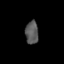
Tissue: skin
Cell type: Epithelial cells
Senescence score: 0.2814
Nuclear area (px): 295
Mean DAPI intensity: 86.868